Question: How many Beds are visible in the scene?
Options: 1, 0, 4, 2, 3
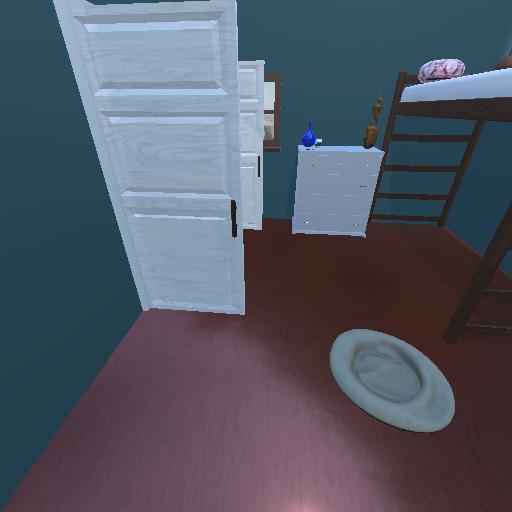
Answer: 1